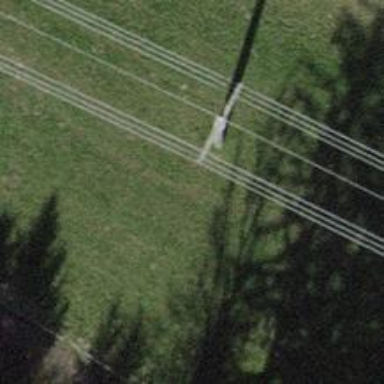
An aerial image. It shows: Power tower.